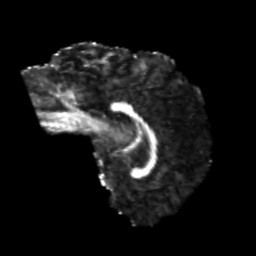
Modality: FA
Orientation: sagittal
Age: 20
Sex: male
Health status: healthy
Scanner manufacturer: philips
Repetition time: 7.391 s
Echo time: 0.08599 s